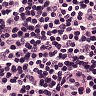
Metastatic tissue present: no